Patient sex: M
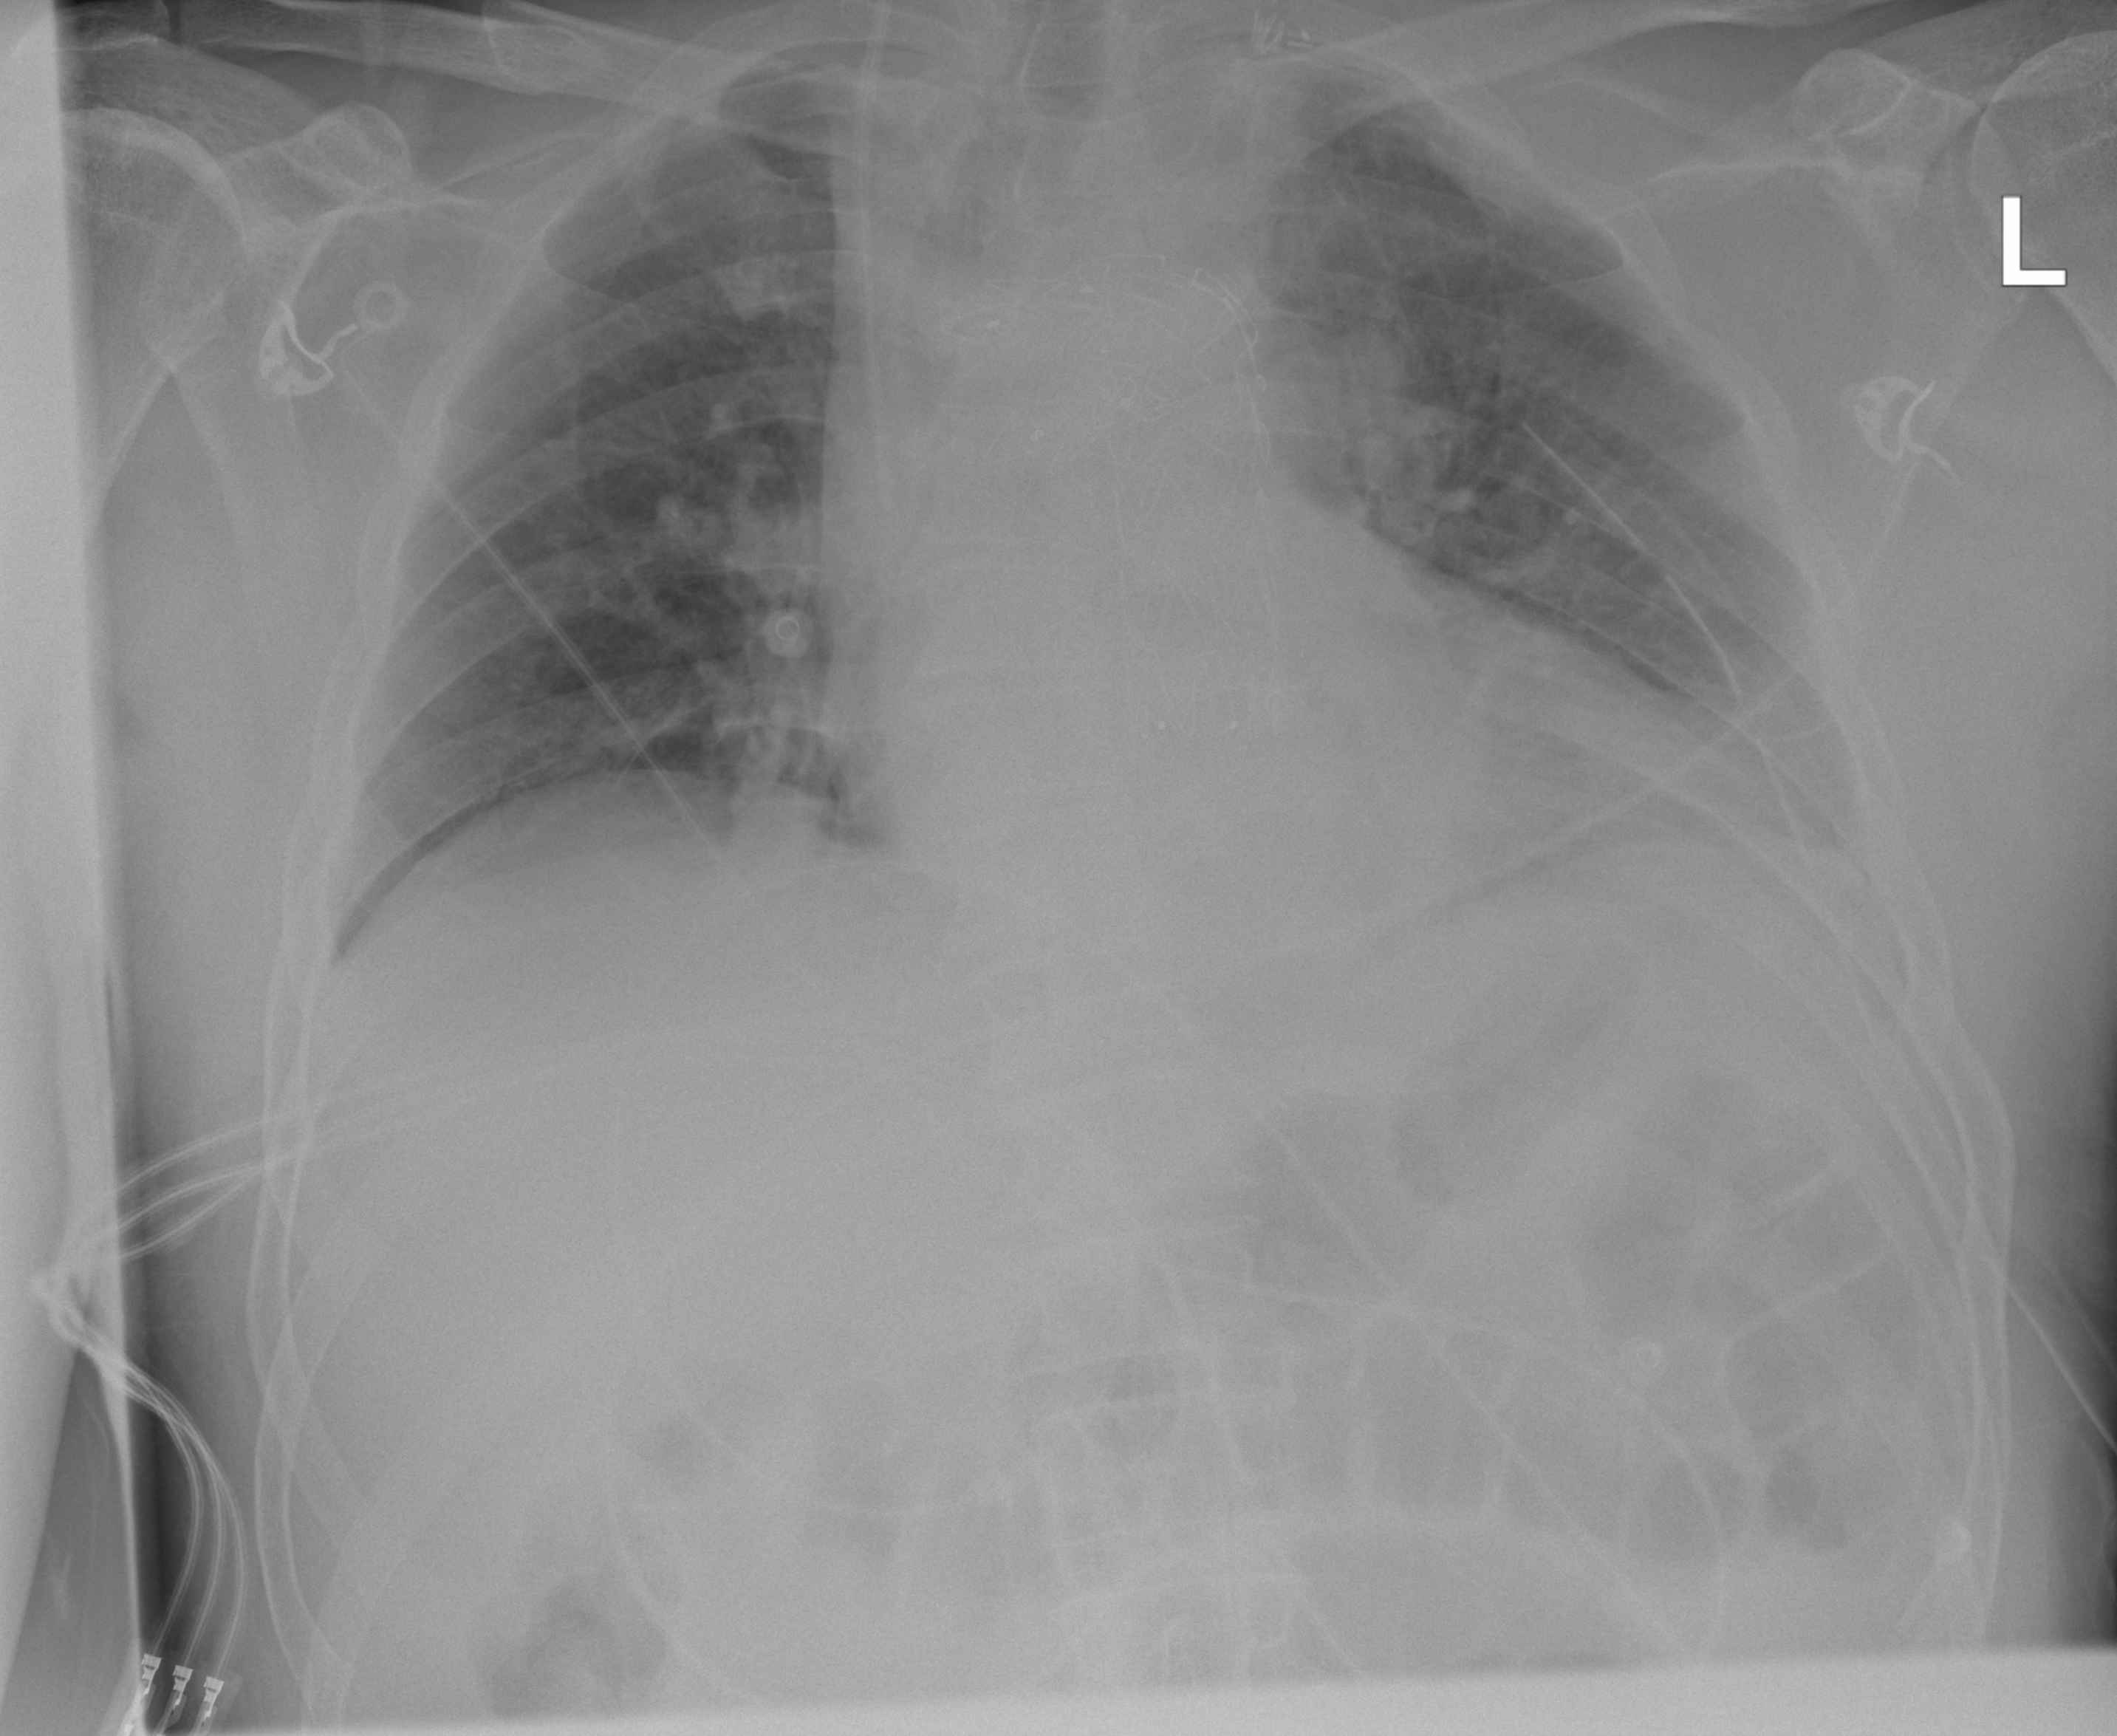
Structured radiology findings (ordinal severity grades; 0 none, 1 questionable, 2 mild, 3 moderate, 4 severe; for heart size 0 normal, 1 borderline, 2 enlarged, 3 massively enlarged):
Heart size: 1
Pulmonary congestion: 2
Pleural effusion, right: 0
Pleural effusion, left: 2
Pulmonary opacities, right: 0
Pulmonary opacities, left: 2
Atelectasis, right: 0
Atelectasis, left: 2